Question: I am trying to display text on top of Segmented buttons in bootstrap but, it is not working. The segmented buttons and the linked text box are wrapped using a form-group.
<URL>
'''
<div class="col-md-3">
<div class="form-group">
<label class="control-label normal-text">Code<i class='asterisk'>*</i></label>
<label class="control-label normal-text">Legacy</label>
<label class="control-label normal-text">Actual</label>
<div class="input-group">
<input type="text" class="form-control" id="CodeFilterTxtBox"/>
<div class="input-group-btn">
<label class="btn btn-default">
<input type="radio" name="revcode" id="LegacyCodeChkBox"/>17893
</label>
<label class="btn btn-default">
<input type="radio" name="revcode" id="ActualCodeChkBox"/>34778
</label>
</div>
</div>
</div>
</div>
'''

Any help is appreciated.
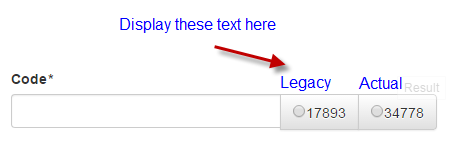
Answer: You could add two '<span>' with the text inside, and make them to display above the radio buttons.
<URL>
'''
.label-legacy,
.label-actual {
position: absolute;
top: -25px;
}
'''
Or to use pseudo 'content' for the text.
<URL>
'''
.label-legacy:before,
.label-actual:before {
position: absolute;
top: -25px;
}
.label-legacy:before {
content: "Legacy";
}
.label-actual:before {
content: "Actual";
}
'''
Check out the demos and see the comments in side.